Question: I have a lot of issues with the Facebook Android SDK 3.0 -- a lot. Here's one which is particularly annoying: I have added the Facebook project to my workspace and linked it to my Android application. Now when I export my application (by right clicking on the project in Eclipse, selecting the option and then clicking ), my signed application package exports okay. I notice however that around 50% of the time I export my APK, when I then make any Facebook SDK request using this APK (like opening a session or requesting additional permissions or anything of the like), I just get a white screen showing a progress bar which hangs indefinitely, as follows...

It hangs there until I press the device's button, at which point I get a 'SessionState.CLOSED_LOGIN_FAILED' session callback. Basically, it builds badly on almost every other export. Is anyone else experiencing this or know how I can stop this from happening? It's very very time-consuming having to build two or three times until I get a good APK. I am refreshing the projects in my workspace and doing a every time and even that doesn't do the trick.
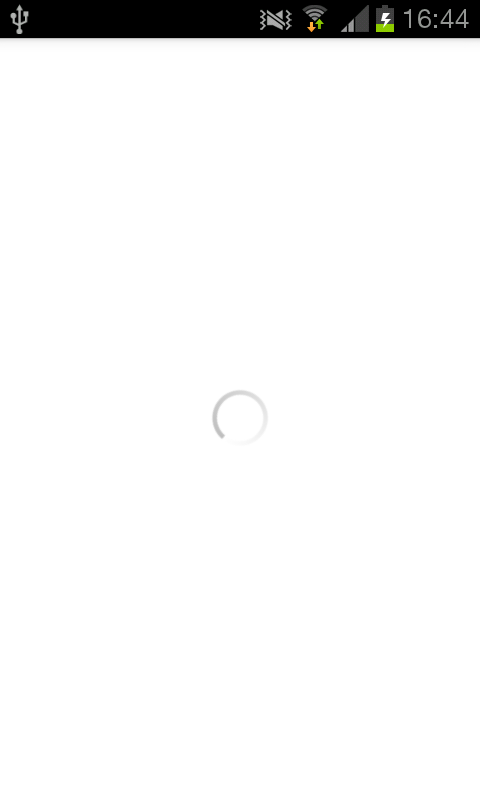
Answer: What I've done the last few times I've had to export my signed application package is to go to my project's properties, open the Android option, remove the Facebook library reference and then re-add it. I've had five consecutive good exports doing this so I'm guessing this does the trick!